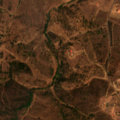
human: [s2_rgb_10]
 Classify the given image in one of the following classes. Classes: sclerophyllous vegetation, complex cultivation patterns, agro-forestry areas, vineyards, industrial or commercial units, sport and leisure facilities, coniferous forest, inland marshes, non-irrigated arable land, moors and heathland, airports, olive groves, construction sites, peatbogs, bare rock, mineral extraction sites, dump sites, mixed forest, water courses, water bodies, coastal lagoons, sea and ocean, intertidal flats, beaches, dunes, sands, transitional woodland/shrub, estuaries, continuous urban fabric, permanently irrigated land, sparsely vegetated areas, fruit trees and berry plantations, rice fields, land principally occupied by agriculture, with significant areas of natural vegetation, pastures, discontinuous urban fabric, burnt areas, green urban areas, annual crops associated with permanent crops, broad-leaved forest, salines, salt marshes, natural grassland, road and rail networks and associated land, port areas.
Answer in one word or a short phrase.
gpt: pastures, agro-forestry areas, broad-leaved forest, transitional woodland/shrub